Question: I have a screen containing:
- -
The UIScrollView overlaps with UIView A (up until about halfway through it), allowing me to "drag" UIView B and make it overlap it with UIView A. This is so that when I let go of it, UIView B bounces nicely back into its original position (I don't want to be able to drag it all around the screen, just from its starting point onto UIView A)
Now, I'm trying to detect a collision when the UIViews overlap. However, none is ever detected. I am using convertRect:toView: to get coordinates on the same system, but from tracing UIView B's coordinates in its touchesMoved I see that "dragging" (scrolling the UIScrollView, really) doesn't affect its frame's origin coordinates. They are the same in touchedBegan as they are every time touchedMoved fires.
I'm assuming this is because UIView B isn't really moving anywhere, UIScrollView is, meaning that the UIView's origin point is always the same, even if its absolute coordinates aren't. Any suggestion on how to handle this?

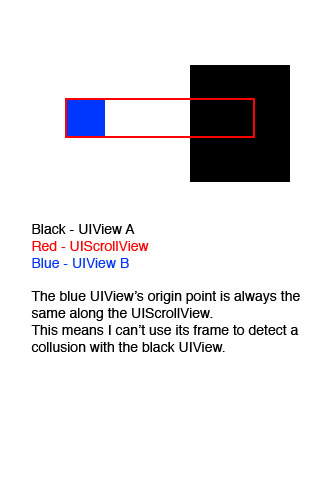
Answer: There will be overlap when scrollView.frame.origin.x + viewB.frame.size.width + scrollView.contentOffset.x >= viewA.frame.origin.x
I couldn't get the scroll view to work so I tried it another way that worked pretty well. Instead of a scroll view, I just used a rectangular view with a background color, and added the blue square to it. I gave the blue square a set width and height in IB, centered it in the long skinny view (in the y direction), and had one other constraint to the left side of that long view. The IBOutlet leftCon is connected to that constraint. I then used this code to drag it, and have it go back when I let go:
'''
#import "ViewController.h"
#import <QuartzCore/QuartzCore.h>
@interface ViewController ()
@property (strong,nonatomic) UIPanGestureRecognizer *panner;
@property (strong,nonatomic) IBOutlet NSLayoutConstraint *leftCon;
@property (strong,nonatomic) CADisplayLink *displayLink;
@end
@implementation ViewController {
IBOutlet UIView *blueSquare;
}
-(void)viewDidLoad {
self.panner = [[UIPanGestureRecognizer alloc] initWithTarget:self action:@selector(handlePanGesture:)];
[blueSquare addGestureRecognizer:self.panner];
}
- (void)handlePanGesture:(UIPanGestureRecognizer *)sender {
CGPoint translate = [sender translationInView:self.view];
if (self.leftCon.constant <160)
if (self.leftCon.constant > 100) NSLog(@"Bang! We have a collision");
self.leftCon.constant = translate.x;
if (sender.state == UIGestureRecognizerStateEnded){
[self startDisplayLink];
}
}
-(void)startDisplayLink {
self.displayLink = [CADisplayLink displayLinkWithTarget:self selector:@selector(bounceBack:)];
[self.displayLink addToRunLoop:[NSRunLoop currentRunLoop] forMode:NSDefaultRunLoopMode];
}
- (void)stopDisplayLink {
[self.displayLink invalidate];
self.displayLink = nil;
}
-(void)bounceBack:(CADisplayLink *) link {
self.leftCon.constant -= 12;
if (self.leftCon.constant < 2) {
[self stopDisplayLink];
self.leftCon.constant = 2;
}
}
'''
The numbers in the translate code (160 and 100) were determined empirically by logging. The 160 number keeps it from going off the right edge of the long view, and the 100 number is where it starts to overlap the black box.